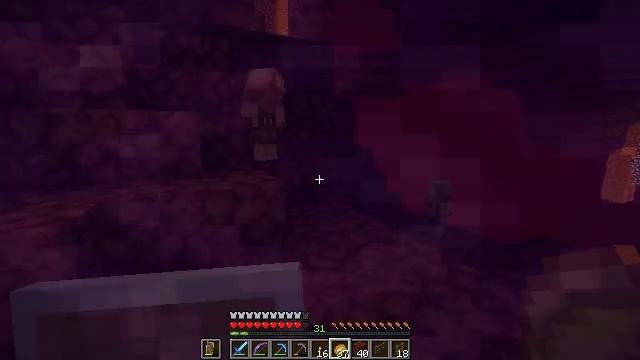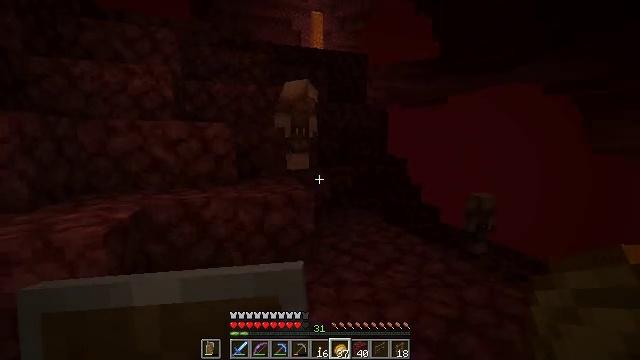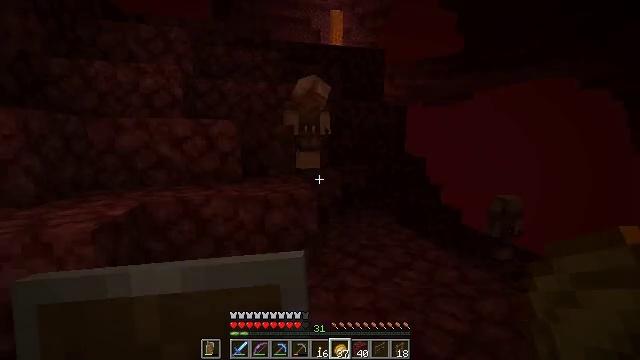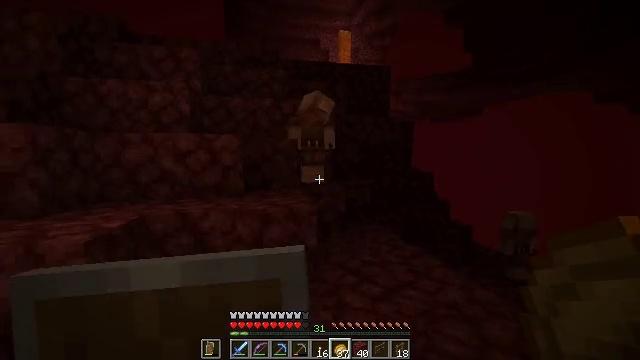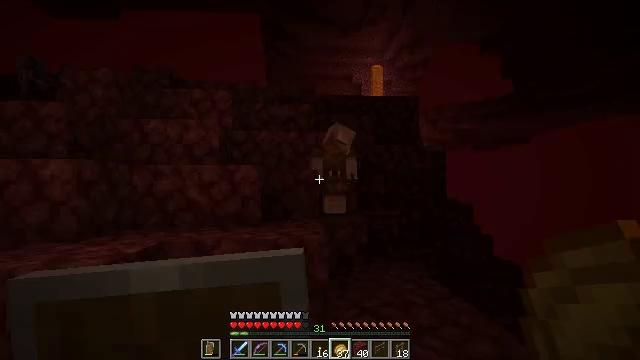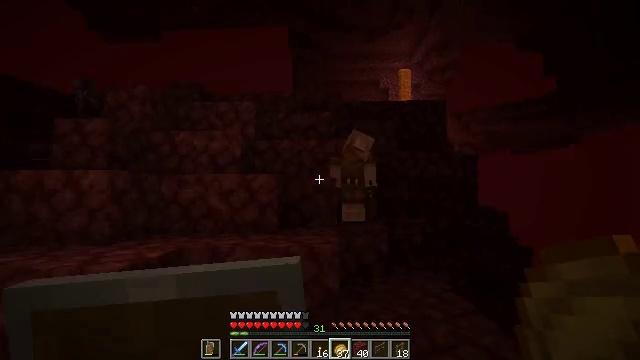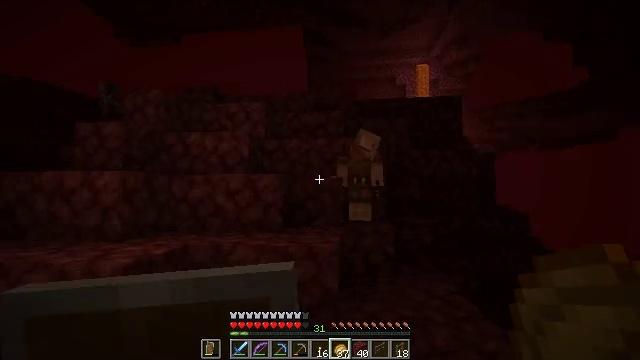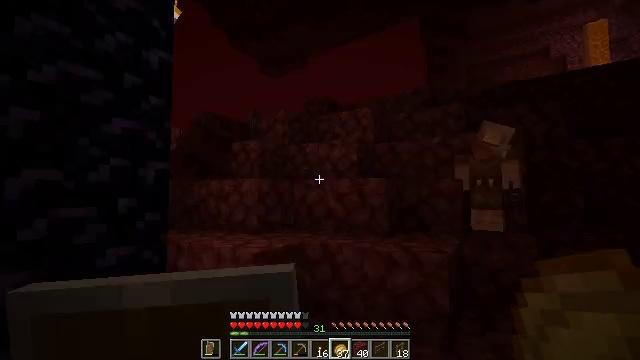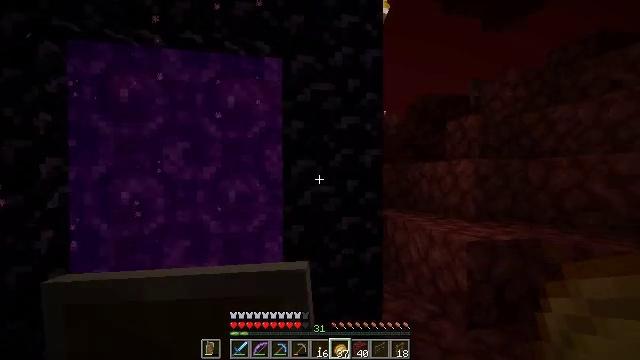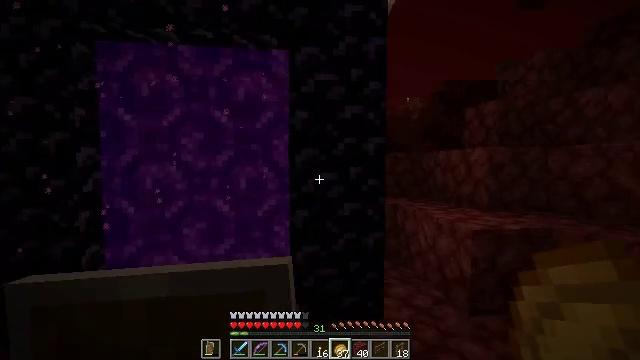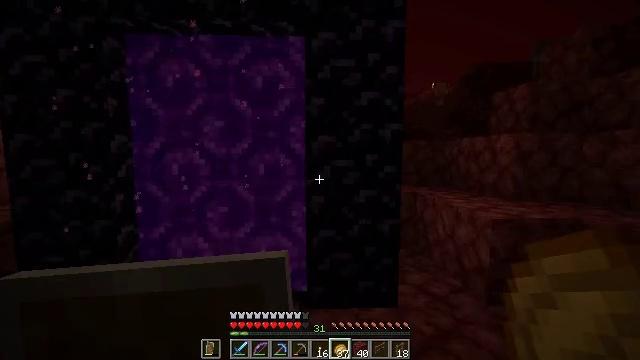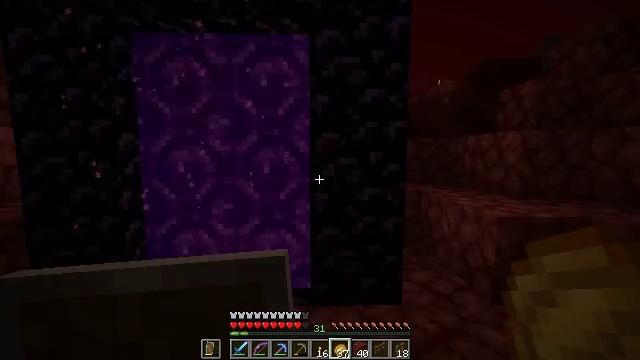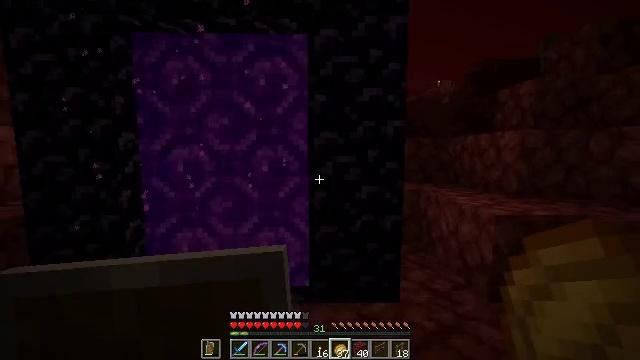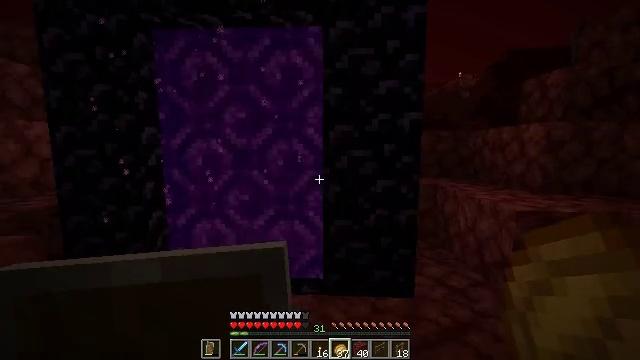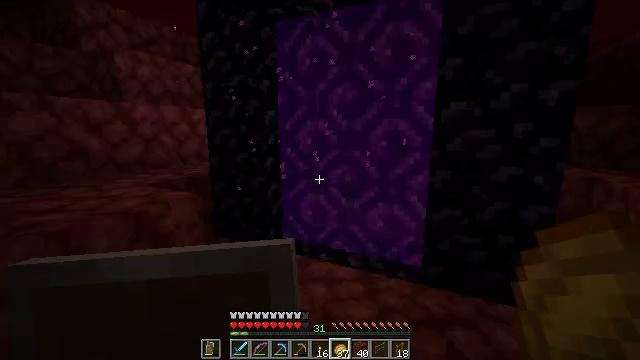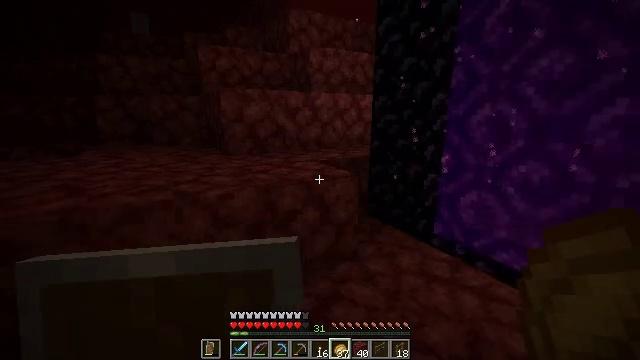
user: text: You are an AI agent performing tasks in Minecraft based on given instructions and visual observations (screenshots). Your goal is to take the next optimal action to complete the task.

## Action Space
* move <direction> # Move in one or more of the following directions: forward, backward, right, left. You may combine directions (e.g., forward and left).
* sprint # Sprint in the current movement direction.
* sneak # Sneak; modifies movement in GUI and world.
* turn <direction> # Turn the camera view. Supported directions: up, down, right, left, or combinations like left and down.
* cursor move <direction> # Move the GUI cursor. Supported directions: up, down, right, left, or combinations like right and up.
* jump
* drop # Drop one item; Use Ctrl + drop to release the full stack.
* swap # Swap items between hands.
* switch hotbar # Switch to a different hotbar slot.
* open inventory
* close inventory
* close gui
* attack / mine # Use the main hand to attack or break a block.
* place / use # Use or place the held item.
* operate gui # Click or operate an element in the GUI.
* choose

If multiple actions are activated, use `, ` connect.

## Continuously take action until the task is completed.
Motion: motion action
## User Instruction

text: Mine the netherrack in the Nether.
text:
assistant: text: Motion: move forward and move right, turn left and up
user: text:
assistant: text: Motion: move right, turn left
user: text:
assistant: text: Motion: move right, turn left and up
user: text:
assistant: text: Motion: move right, turn left and up
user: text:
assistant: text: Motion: move right, turn left and up
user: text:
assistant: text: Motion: move right, turn left
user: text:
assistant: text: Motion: move right, turn left
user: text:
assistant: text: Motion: move right, turn left and down
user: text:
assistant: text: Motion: turn left and down
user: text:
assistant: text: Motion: turn left and down
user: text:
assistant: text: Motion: turn left
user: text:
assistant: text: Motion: no_op
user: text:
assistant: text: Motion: turn left and down
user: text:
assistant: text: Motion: turn left and down
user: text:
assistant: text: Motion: turn left and down
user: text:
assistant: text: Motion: turn left
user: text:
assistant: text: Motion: no_op
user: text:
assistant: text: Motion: no_op
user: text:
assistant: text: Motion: turn left
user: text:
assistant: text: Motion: no_op
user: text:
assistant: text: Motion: no_op
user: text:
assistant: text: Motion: turn right and down
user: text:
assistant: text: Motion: no_op
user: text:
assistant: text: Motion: move forward
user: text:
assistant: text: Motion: move forward, turn left and up
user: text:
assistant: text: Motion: move forward, turn left and up
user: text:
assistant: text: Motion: turn left and up
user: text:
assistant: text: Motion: turn up
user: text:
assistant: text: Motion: no_op
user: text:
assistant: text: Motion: no_op